Question: I am working on a WebAPI2 project doing some data collection, and I am trying to figure out how I can reduce the response time of my API methods.
I have a JavaScript function that posts information to my api. My API receives this information, inserts it in to the database, and then returns an HTTP Accepted.
Lets say there is a 5 second wait time for the data processing to be completed
'''
// POST api/<controller>
public HttpResponseMessage Post([FromBody]string value)
{
//This represents 5000 milliseconds of work
System.Threading.Thread.Sleep(5000);
return new HttpResponseMessage(HttpStatusCode.Accepted);
}
'''
This means, when my JavaScript function calls the Post Method, it waits 5 seconds for the response.
Is there a way I can immediately return a response of HTTP Accepted, and then continue processing my data?
Ok, I've updated my method with the threading solution found below. Here is the new code
'''
// POST api/<controller>
public HttpResponseMessage Post([FromBody]string value)
{
new System.Threading.Tasks.Task(() =>
{
//This represents 5000 milliseconds of work
System.Threading.Thread.Sleep(5000);
}).Start();
return new HttpResponseMessage(HttpStatusCode.Accepted);
}
'''
The response is returned almost immediately, which is exactly what I was looking for.
Here are some results from Fiddler showing the change in response time

The first response show the lag with WebAPI on startup, requests 4,5, and 7, are using threading and fired immediately after each other. Response 11 shows the same request threading enabled, notice the 5 second delay.
Very cool, clean, and lean solution to the problem.
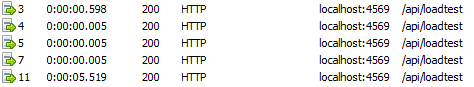
Answer: You can try execute your "expensive" code in separate thread.
It will be something like this:
'''
// POST api/<controller>
public HttpResponseMessage Post([FromBody]string value)
{
new System.Threading.Tasks.Task(() =>
{
//insert to db code;
}).Start();
return new HttpResponseMessage(HttpStatusCode.OK);
}
'''